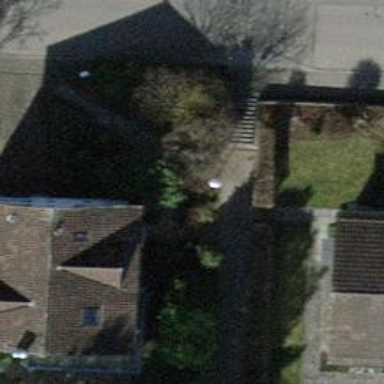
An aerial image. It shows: Concrete steps.